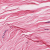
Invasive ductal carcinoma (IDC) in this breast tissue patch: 0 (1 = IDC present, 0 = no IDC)